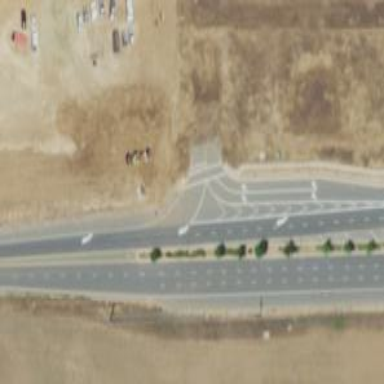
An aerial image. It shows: Secondary link road.